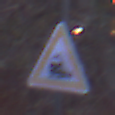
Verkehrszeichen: Bahnuebergang
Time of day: Night
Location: Outdoor (Suburban)
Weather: PartlyCloudy
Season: NotSpecified
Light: Artificial